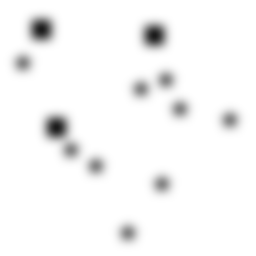
Squares: 3
Triangles: 0
Stars: 9
Total shapes: 12